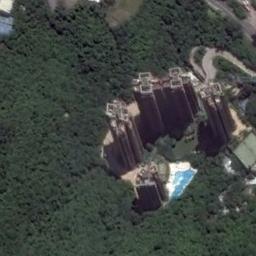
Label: commercial_area